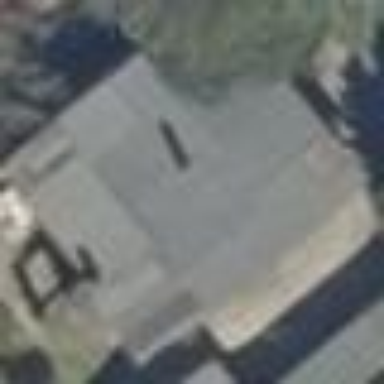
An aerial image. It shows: Simple and straightforward house.